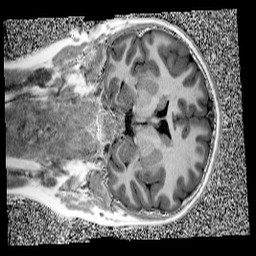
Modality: UNIT1
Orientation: coronal
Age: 10
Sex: male
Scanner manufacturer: siemens
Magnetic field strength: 3 T
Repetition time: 4 s
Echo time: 0.00303 s